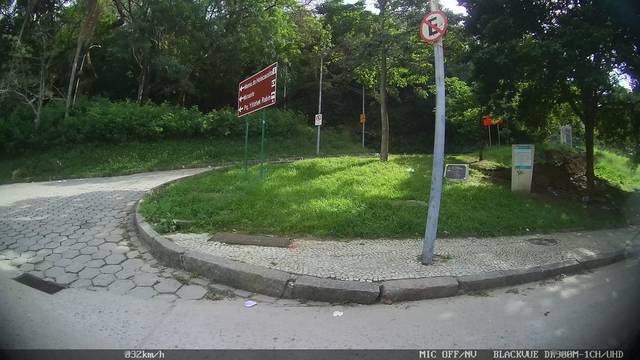
Region: Brazil
Coordinates: -22.953, -43.179